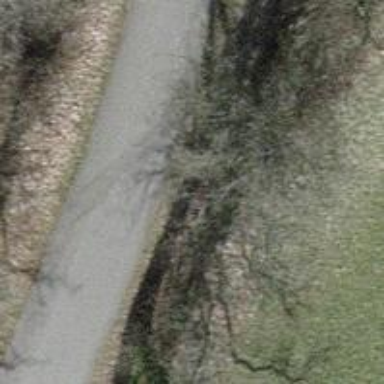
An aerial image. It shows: Unclassified road with asphalt surface.